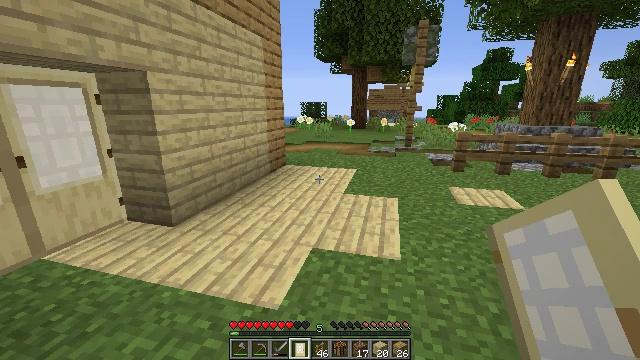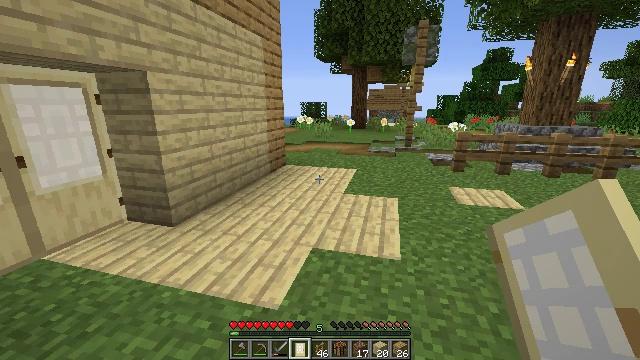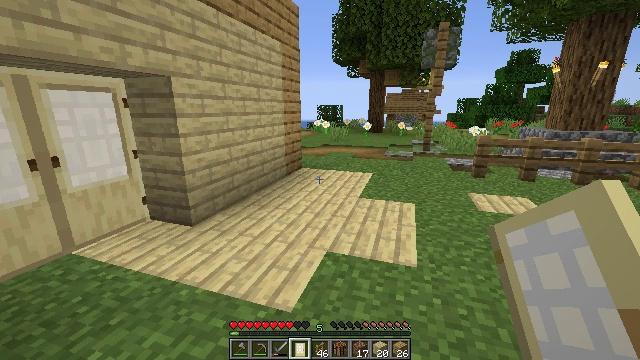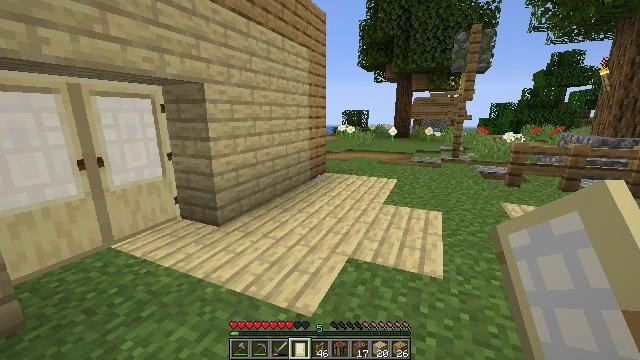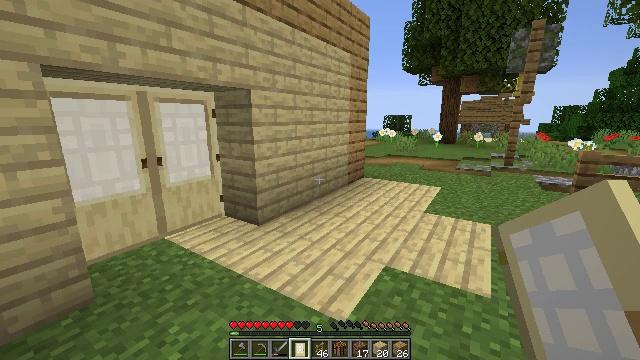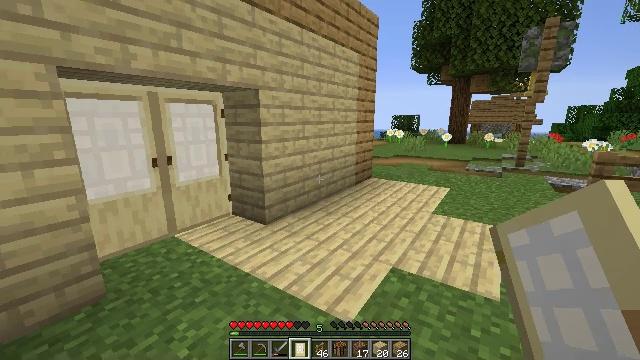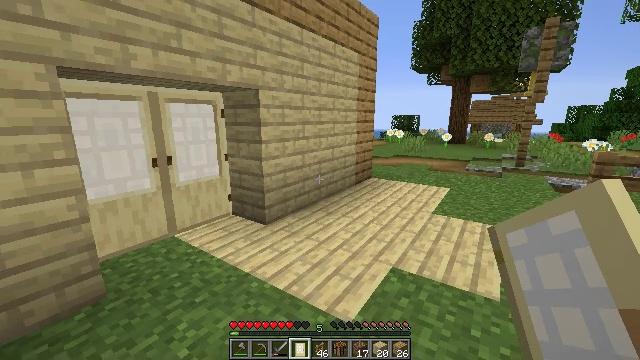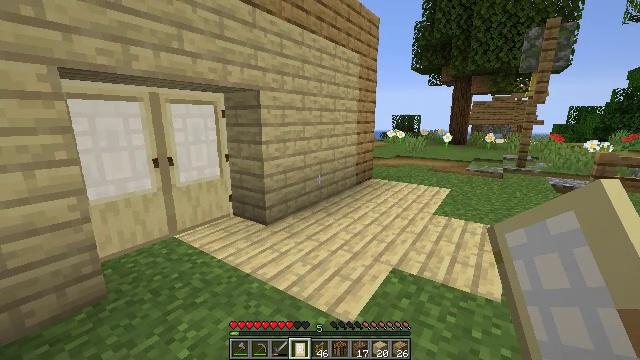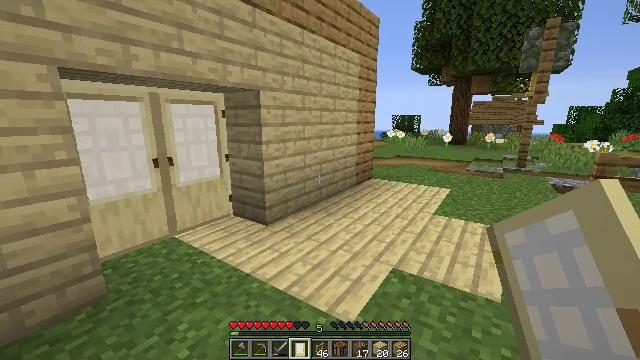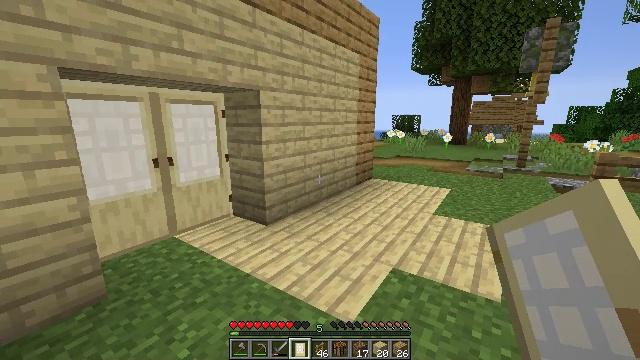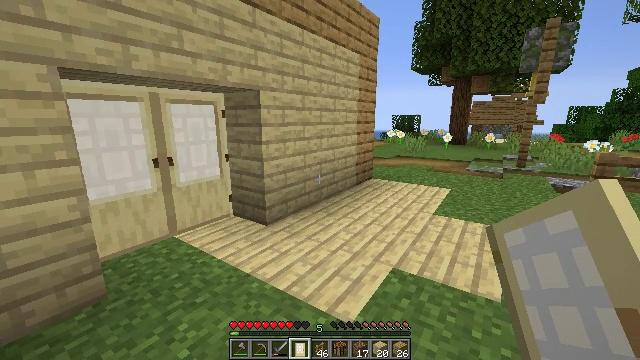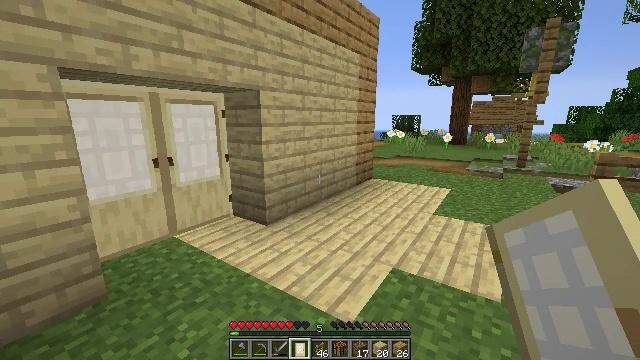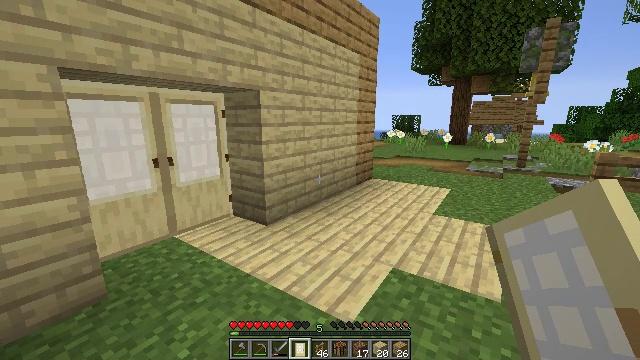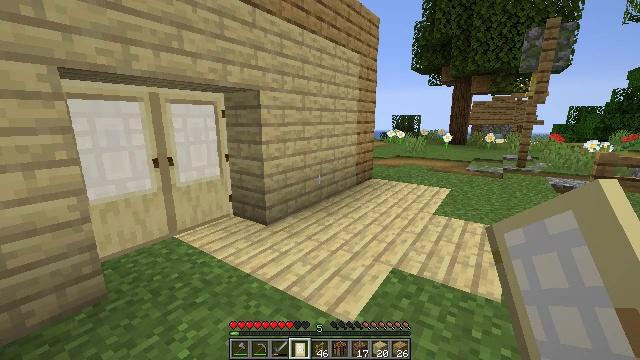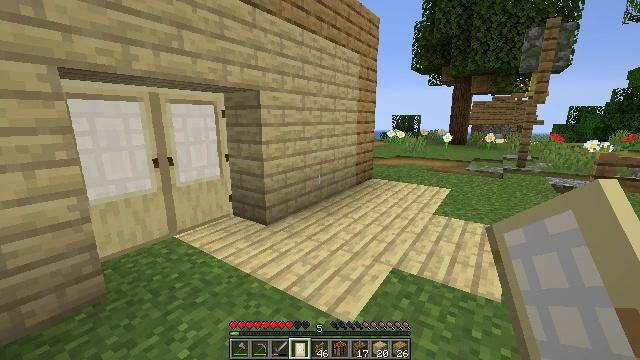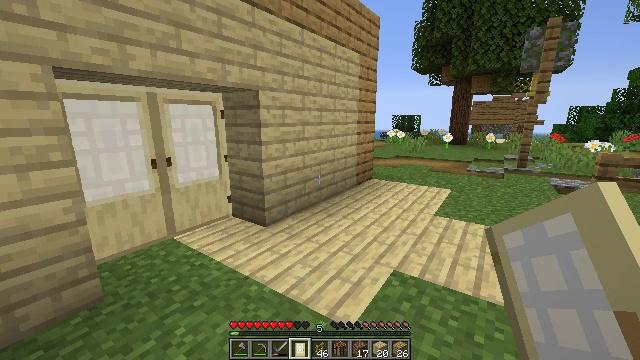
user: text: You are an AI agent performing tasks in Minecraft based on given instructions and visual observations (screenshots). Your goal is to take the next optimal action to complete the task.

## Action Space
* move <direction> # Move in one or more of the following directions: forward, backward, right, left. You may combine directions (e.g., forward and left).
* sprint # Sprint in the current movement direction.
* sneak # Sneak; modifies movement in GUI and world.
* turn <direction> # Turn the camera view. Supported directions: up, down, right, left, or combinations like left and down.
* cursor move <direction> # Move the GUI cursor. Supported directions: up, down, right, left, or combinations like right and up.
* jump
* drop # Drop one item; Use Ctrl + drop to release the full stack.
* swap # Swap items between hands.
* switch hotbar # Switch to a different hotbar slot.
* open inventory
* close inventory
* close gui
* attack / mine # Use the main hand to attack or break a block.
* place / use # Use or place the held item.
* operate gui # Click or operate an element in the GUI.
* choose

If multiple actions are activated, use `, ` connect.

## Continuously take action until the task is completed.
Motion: motion action
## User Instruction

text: Remove birch planks to collect them.
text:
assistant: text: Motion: no_op
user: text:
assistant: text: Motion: turn left
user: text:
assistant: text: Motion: turn left and up
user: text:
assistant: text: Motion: turn left
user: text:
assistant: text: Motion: turn left
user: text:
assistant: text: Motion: no_op
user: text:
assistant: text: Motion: no_op
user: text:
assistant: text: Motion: no_op
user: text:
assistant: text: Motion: no_op
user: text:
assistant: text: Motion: no_op
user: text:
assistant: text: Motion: no_op
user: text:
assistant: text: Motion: no_op
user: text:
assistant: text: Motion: no_op
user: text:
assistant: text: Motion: no_op
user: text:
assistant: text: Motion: move forward
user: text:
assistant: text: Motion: move forward
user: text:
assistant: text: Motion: move forward
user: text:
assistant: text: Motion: move forward
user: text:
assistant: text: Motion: move forward
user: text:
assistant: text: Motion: move forward, turn left
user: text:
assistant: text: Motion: move forward, turn left
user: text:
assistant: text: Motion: no_op
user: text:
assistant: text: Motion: turn left
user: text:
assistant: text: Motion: no_op
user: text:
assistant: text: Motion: no_op
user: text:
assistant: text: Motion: no_op
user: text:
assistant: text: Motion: no_op
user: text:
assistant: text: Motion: no_op
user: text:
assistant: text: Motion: turn up
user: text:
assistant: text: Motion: no_op